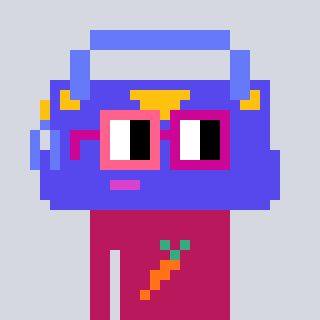
a pixel art character with square pink and red glasses, a bag-shaped head and a darkpink-colored body on a cool background